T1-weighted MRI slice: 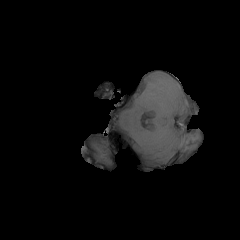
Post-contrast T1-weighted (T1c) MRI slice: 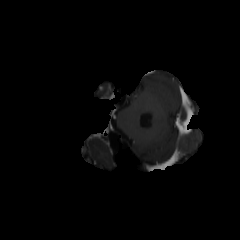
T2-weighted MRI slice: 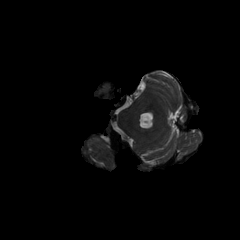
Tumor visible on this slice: no